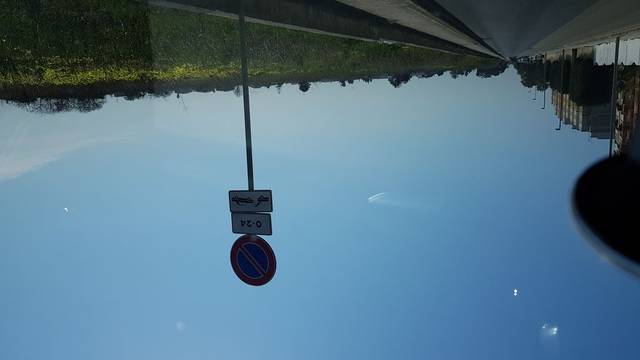
Region: Italy
Coordinates: 40.617, 17.919